Interaction volume radius: 5 \u00c5
Interaction volume height: 40 \u00c5
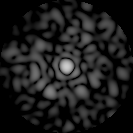
Disorder parameter: 0.8117